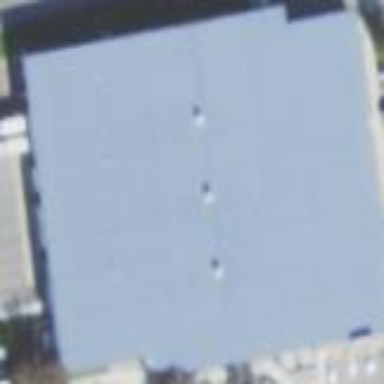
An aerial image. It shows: Building with blue roof.